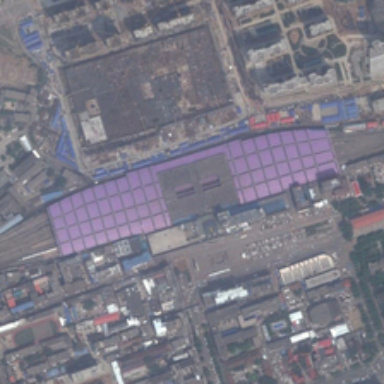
Many buildings are in two sides of a railway station .